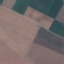
Label: AnnualCrop